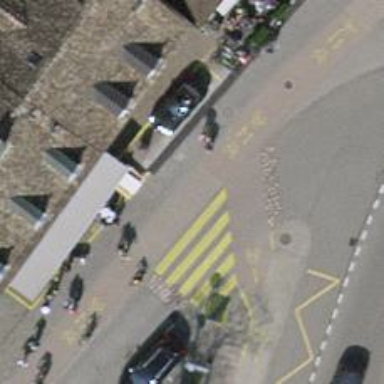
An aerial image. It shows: Path with asphalt surface for pedestrians and paving stones surface for cyclists.